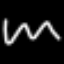
Label: squiggle